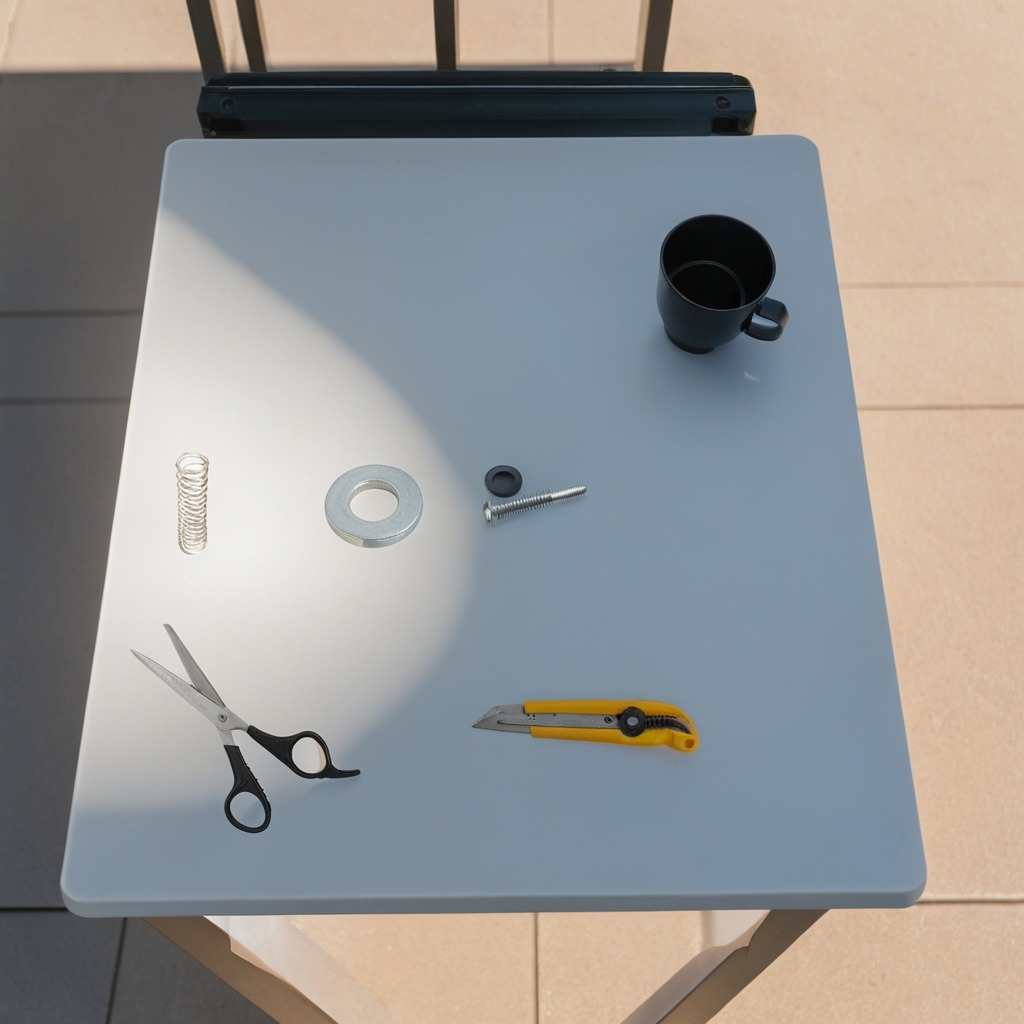
A utility knife, a flat metal washer, a metal machine screw, a coiled metal spring, and a pair of scissors are lying on the table.